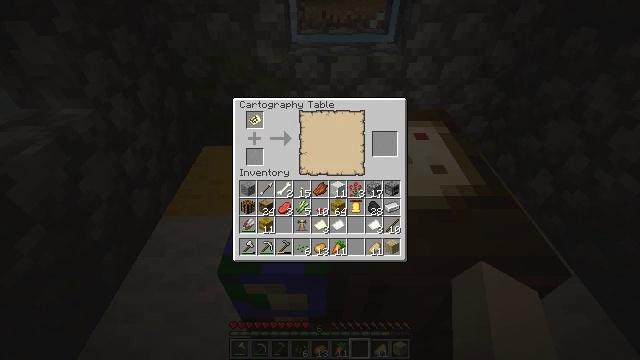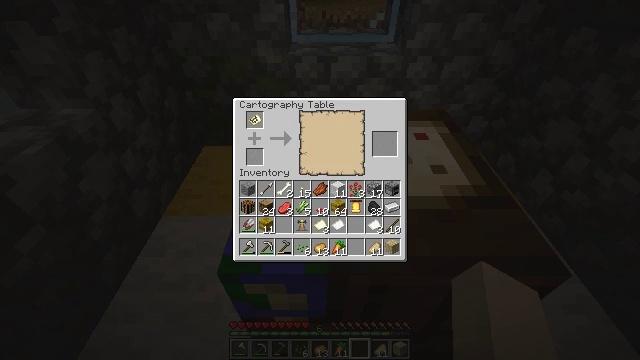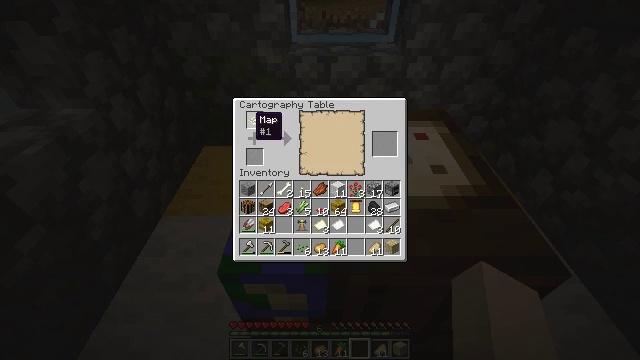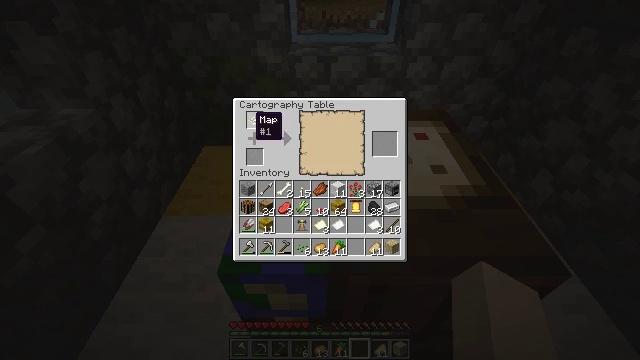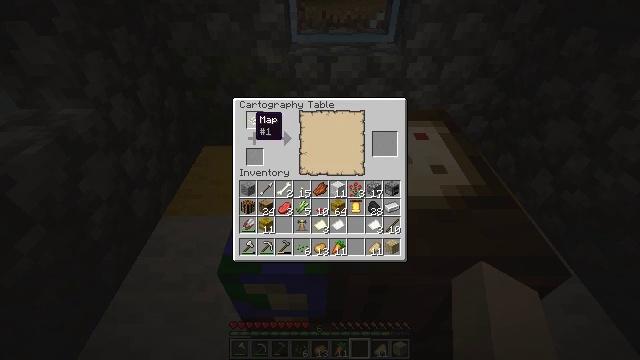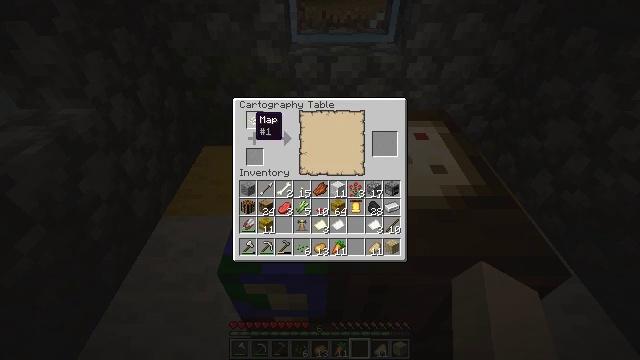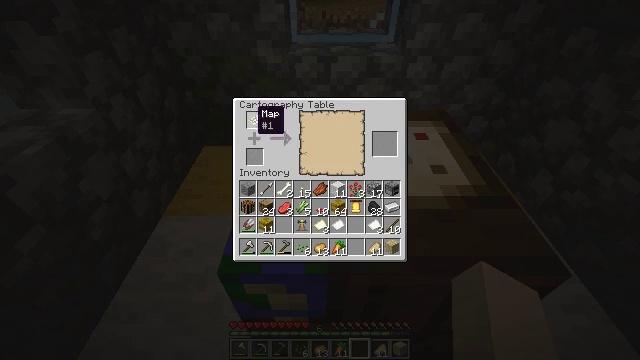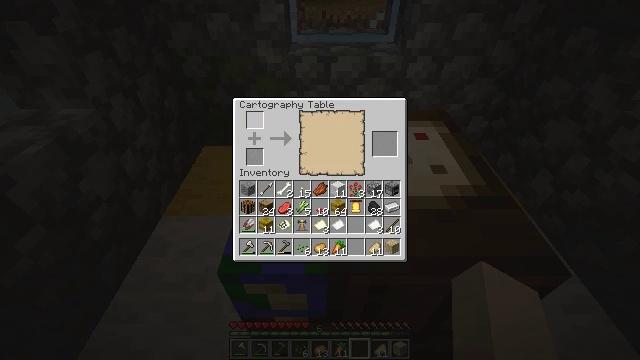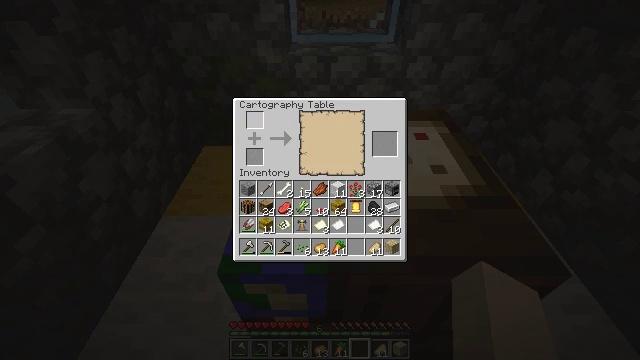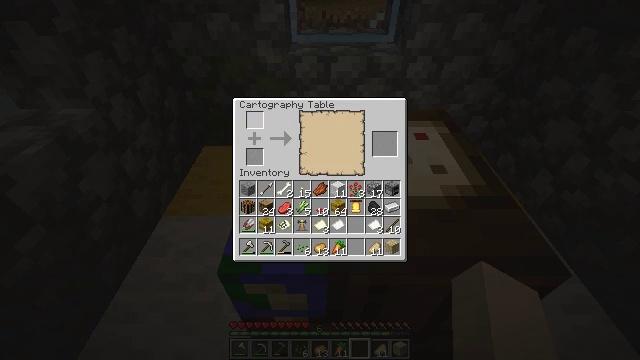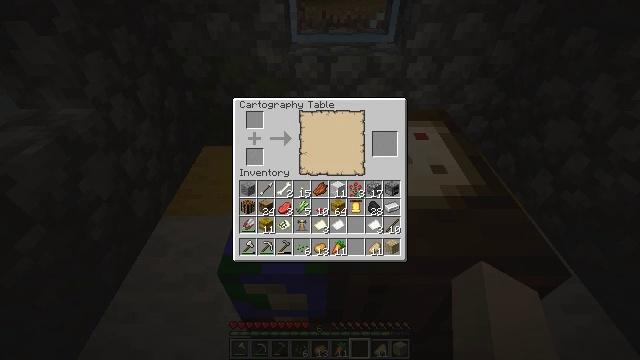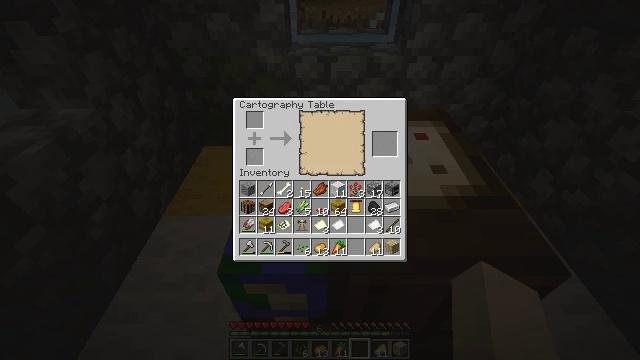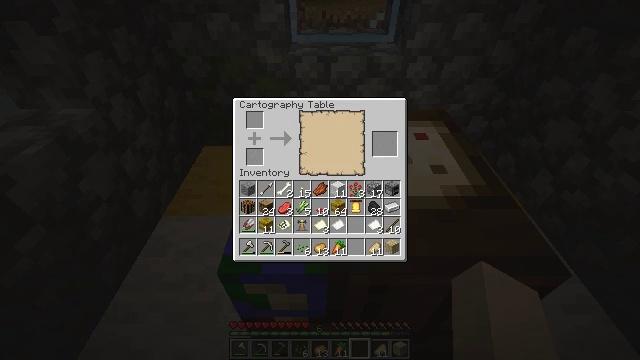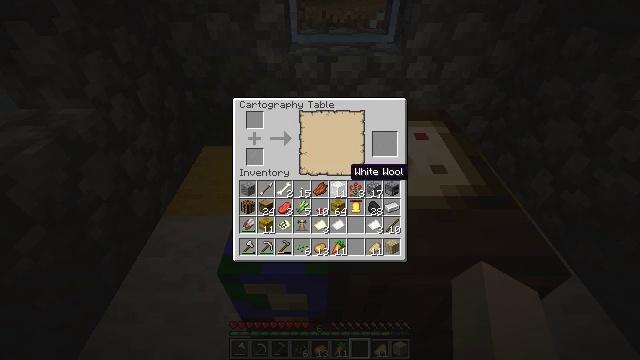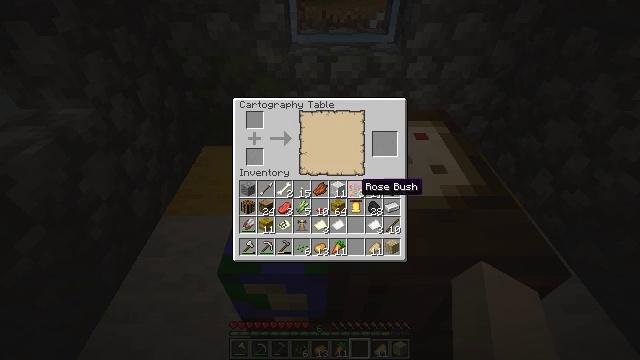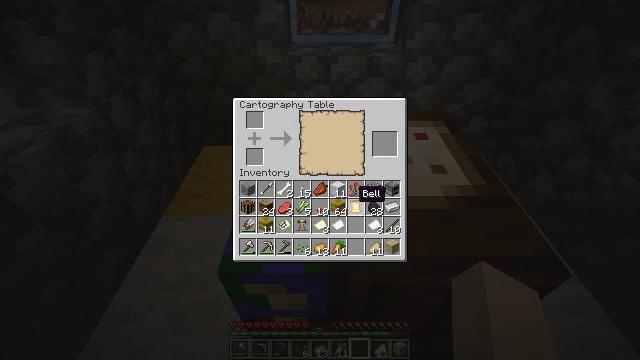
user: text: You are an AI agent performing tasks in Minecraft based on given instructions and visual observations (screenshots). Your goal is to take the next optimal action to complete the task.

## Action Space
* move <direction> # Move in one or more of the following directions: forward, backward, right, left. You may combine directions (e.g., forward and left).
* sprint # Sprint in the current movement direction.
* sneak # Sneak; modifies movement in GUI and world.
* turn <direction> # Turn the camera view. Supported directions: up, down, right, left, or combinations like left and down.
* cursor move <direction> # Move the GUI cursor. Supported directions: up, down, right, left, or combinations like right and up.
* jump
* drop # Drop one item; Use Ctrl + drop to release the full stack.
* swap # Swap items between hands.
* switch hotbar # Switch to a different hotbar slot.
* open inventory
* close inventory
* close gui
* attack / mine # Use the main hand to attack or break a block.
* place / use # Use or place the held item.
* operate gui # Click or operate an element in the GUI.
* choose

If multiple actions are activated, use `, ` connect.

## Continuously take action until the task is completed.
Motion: motion action
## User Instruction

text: Get the cartography table into your inventory.
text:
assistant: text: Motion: cursor move up
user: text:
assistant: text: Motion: no_op
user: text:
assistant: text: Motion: sneak
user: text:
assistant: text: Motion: sneak
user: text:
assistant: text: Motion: sneak
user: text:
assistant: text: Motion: sneak
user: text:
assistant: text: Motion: sneak, operate gui
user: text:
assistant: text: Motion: sneak, operate gui
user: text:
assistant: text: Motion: sneak, operate gui
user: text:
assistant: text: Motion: sneak, cursor move right and down
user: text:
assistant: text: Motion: sneak, cursor move right and down
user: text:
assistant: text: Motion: sneak, cursor move right and down
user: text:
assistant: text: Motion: sneak, cursor move right and down
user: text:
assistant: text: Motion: cursor move right and down
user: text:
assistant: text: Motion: cursor move down
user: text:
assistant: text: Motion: cursor move left
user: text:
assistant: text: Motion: cursor move left
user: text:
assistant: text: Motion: no_op
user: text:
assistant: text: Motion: no_op
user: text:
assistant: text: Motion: no_op
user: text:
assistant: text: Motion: no_op
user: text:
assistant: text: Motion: no_op
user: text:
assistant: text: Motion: no_op
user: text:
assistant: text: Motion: no_op
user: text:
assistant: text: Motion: no_op
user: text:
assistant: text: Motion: no_op
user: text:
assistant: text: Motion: no_op
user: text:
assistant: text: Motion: sneak
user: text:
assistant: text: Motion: sneak
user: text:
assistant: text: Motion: sneak